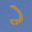
Label: 2